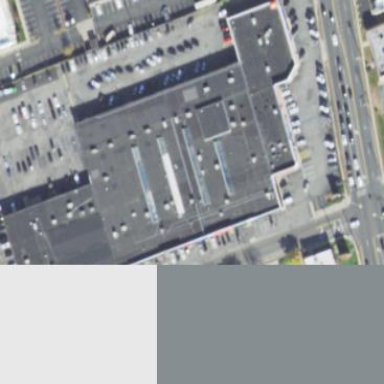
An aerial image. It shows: Retail building.